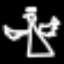
Label: angel